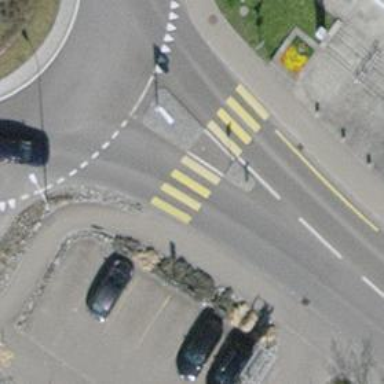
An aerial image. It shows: Uncontrolled zebra crossing on the road.